九年级 · 度量几何学
如图, 在等腰三角形 $\triangle A B C$ 中, $O$ 为底边 $B C$ 的中点, 以 $O$ 为圆心作半圆与 $A B$, $A C$ 相切, 切点分别为 $D, E$. 过半圆上一点 $F$ 作半圆的切线, 分别交 $A B, A C$ 于 $M$, $N$. 那么 $\frac{B M \cdot C N}{B C^{2}}$ 的值等于 $(\quad)$

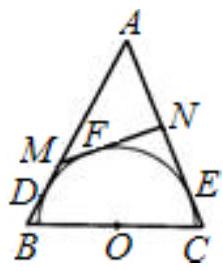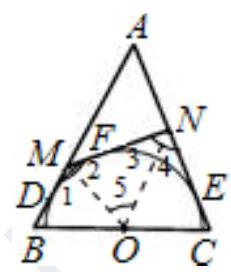
A. $\frac{1}{8}$
B. $\frac{1}{4}$
C. $\frac{1}{2}$
D. 1
答案: B
解析: 连 $O M, O N ，$ 如图

$\because M D, M F$ 与 $\odot O$ 相切,

$\therefore \angle 1=\angle 2$,

同理得 $\angle 3=\angle 4$,

而 $\angle 1+\angle 2+\angle 3+\angle 4+\angle B+\angle C=360^{\circ}, A B=A C$

$\therefore \angle 2+\angle 3+\angle B=180^{\circ}$

而 $\angle 1+\angle M O B+\angle B=180^{\circ} ，$

$\therefore \angle 3=\angle M O B$ ，即有 $\angle 4=\angle M O B ，$

$\therefore \triangle O M B \sim \triangle N O C$

$\therefore \frac{B M}{O C}=\frac{O B}{C N}$,

$\therefore B M \cdot C N=\frac{1}{4} B C^{2}$,

$\therefore \frac{B M \cdot C N}{B C^{2}}=\frac{1}{4}$.

故选: $B$.